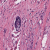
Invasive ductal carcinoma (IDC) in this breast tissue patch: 1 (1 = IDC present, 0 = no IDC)